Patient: sex M, age 76
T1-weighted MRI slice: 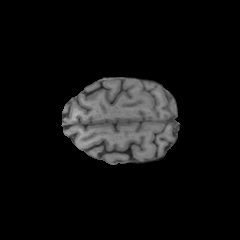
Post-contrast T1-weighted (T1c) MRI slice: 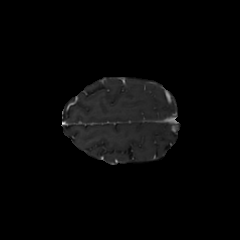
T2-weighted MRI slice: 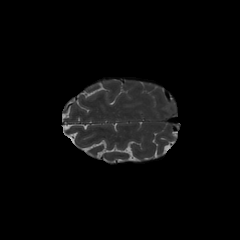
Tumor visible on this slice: no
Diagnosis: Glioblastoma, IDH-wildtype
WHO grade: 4